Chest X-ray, AP view. Patient: 61 years old, sex F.
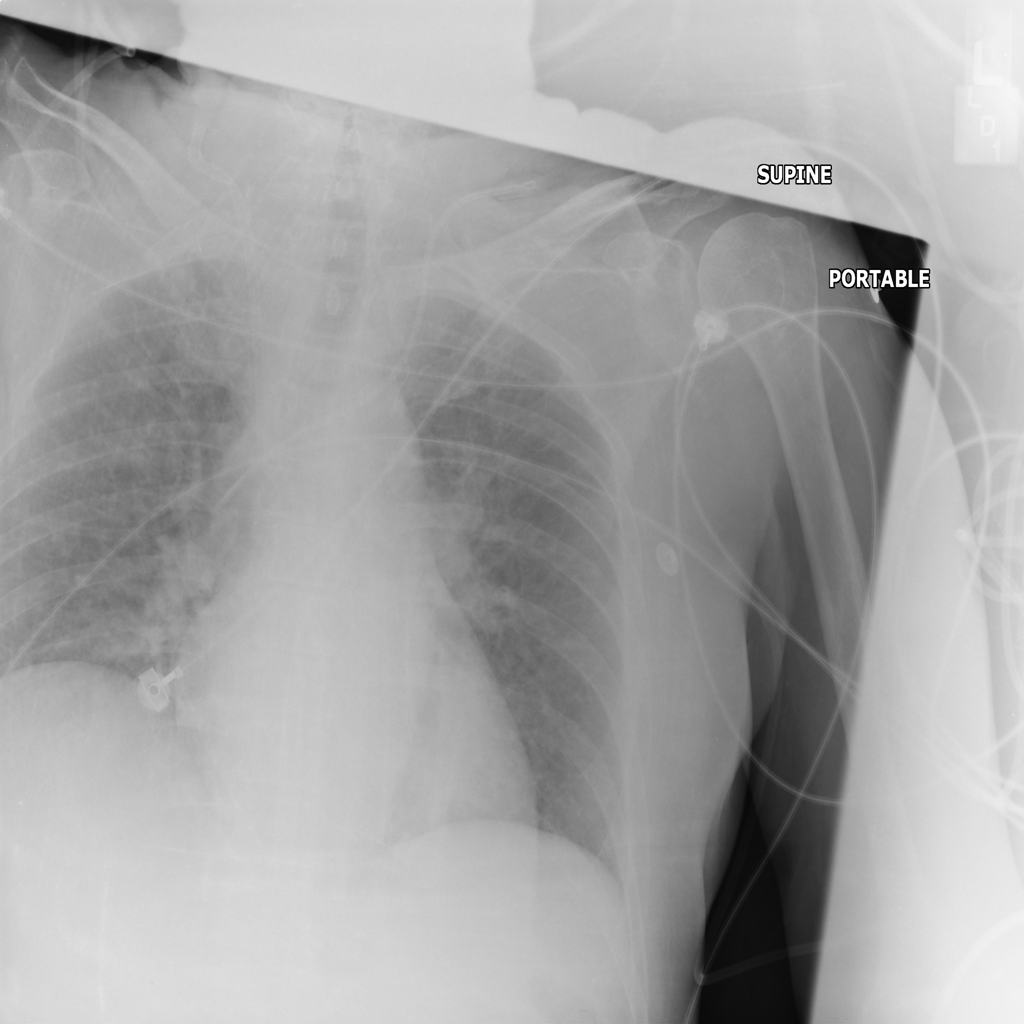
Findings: No Finding